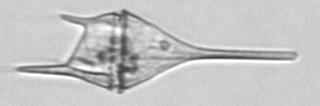
Label: Tripos_lineatus